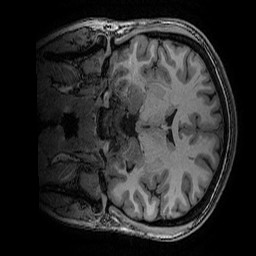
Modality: T1w
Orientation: coronal
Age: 21
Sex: female
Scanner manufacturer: ge
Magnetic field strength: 3 T
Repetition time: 0.007 s
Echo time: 0.00342 s